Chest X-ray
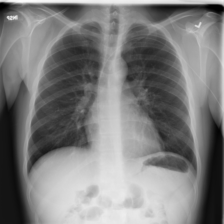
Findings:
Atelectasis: negative
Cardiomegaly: negative
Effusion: negative
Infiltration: positive
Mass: negative
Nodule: negative
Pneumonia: negative
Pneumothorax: negative
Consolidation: negative
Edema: negative
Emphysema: negative
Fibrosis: negative
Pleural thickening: negative
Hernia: negative